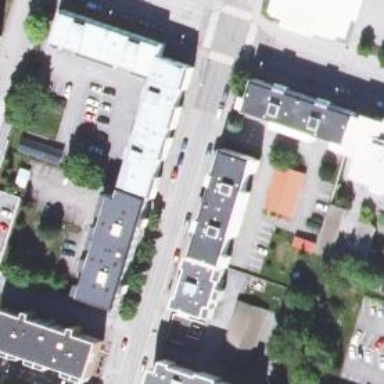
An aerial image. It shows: Image showing building with apartments.